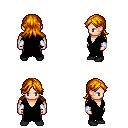
a pixel art fantasy rpg character, male body template, human, light skin, black robe, metal pants, dark blonde loose hair, white cloth bracers, black shoes, four views (front, back, left, right), 2x2 character sprite sheet, small pixel art, hard edges, no anti-aliasing